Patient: sex M, age 25
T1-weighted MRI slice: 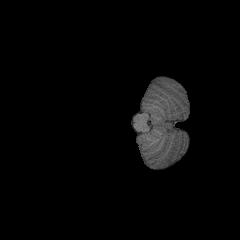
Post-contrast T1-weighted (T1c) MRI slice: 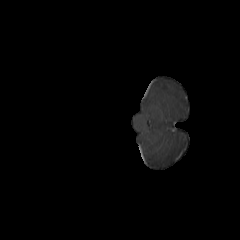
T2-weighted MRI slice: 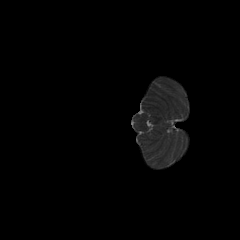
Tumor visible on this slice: no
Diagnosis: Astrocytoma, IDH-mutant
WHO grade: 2